Question: I'm feeding Dygraph some nice unix epoch data, and it's showing the axes like this:

I can't get it to be more terse and dynamically adjusted, after much fiddling. Here's my code:
'''
var graph = new Dygraph(
document.getElementById('plot' + formNum),
fileURL, // path to CSV file
{
legend:'always',
title: "Activity of " + station + ".BK." + fullChannel + dateString,
valueParser: function(x){
return x*1000;
},
ticker: Dygraph.dateTicker
}
'''
Why are they so long? How can I change them and still take advantage of Dygraph's features that choose the level of detail on the label (i.e., no month listed on an hour's worth of data) depending on the time interval?
Here's some data:
'''
<PHONE>.06954,425
<PHONE>.06954,425
<PHONE>.06954,424
<PHONE>.06954,425
<PHONE>.06954,425
<PHONE>.06954,425
<PHONE>.06954,426
<PHONE>.06954,426
'''
Thoughts?
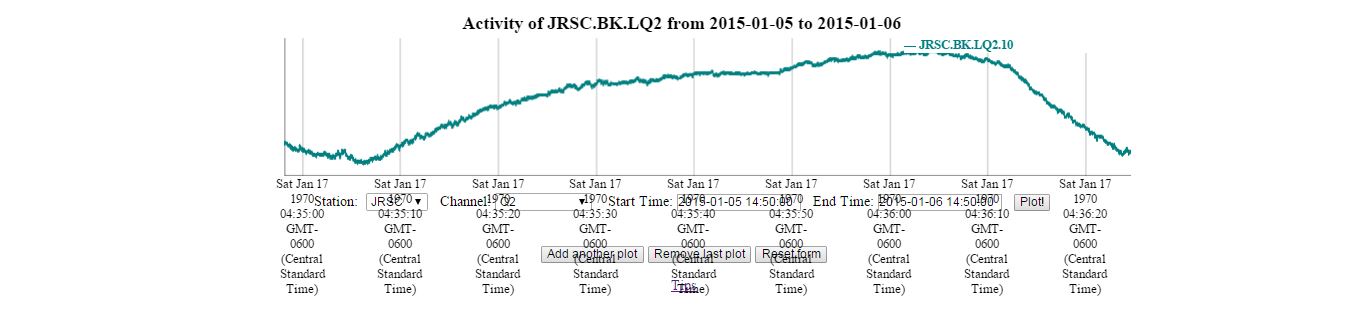
Answer: When you override 'xValueParser' (I'm not sure what 'valueParser' is), you bypass dygraphs' logic for determining the type of the x-axis. Unfortunately, there's no master switch to say "this is a date axis" or "this is a numeric axis" so, if you want to go down this road, you'll have to specify all the formatters yourself:
'''
new Dygraph(div, data, {
ticker: Dygraph.dateTicker,
axes: {
x: {
axisLabelFormatter: Dygraph.dateAxisLabelFormatter,
valueFormatter: Dygraph.dateValueFormatter
}
}
})
'''
See <URL> for a fully-worked example.